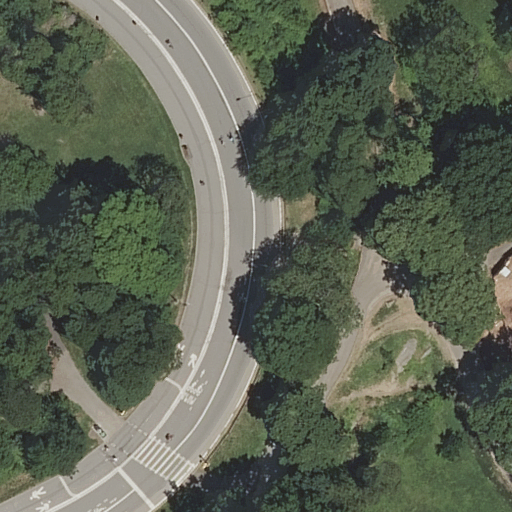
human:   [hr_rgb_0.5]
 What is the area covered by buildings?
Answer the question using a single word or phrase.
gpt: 0m2

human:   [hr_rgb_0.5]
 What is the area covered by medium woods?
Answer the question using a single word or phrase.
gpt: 0m2

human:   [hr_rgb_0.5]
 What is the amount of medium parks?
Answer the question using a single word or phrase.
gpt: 0

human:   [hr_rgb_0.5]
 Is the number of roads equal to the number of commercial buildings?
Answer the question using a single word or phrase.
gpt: no

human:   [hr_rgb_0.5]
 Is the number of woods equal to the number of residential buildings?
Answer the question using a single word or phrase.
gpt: no

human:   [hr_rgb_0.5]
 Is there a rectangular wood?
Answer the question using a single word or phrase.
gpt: no

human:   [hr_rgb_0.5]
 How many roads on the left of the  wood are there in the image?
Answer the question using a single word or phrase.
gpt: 0

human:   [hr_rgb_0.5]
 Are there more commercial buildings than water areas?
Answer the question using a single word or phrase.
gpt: no

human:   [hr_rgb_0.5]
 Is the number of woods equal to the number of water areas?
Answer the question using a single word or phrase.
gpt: no

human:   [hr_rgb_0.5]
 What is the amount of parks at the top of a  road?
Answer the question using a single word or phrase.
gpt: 1

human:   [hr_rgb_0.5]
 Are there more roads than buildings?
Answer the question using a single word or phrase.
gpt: yes

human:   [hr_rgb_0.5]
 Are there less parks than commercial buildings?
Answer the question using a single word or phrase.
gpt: no

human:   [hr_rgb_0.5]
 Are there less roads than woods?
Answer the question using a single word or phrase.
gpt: no

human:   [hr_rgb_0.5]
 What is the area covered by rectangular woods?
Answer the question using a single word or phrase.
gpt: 0m2

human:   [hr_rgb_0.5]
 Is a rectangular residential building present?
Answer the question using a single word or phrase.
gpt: no

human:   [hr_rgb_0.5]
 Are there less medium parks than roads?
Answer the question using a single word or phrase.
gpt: yes

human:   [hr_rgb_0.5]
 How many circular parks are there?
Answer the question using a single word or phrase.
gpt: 0

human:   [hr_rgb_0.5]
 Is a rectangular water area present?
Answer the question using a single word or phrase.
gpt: no

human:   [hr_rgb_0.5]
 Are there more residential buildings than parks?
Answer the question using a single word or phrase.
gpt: no

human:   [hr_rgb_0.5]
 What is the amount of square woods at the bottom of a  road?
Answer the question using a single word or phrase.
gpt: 0

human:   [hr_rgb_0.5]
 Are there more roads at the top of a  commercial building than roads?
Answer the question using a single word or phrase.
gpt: no

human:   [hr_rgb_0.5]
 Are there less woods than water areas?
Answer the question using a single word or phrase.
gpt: no

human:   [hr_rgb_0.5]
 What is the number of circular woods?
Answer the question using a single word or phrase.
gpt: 0

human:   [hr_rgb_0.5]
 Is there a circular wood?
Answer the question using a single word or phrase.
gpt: no

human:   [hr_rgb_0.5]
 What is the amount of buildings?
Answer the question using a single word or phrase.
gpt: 0

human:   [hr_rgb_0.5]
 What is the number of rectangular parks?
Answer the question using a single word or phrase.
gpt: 1

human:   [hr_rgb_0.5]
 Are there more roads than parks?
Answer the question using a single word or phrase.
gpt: yes

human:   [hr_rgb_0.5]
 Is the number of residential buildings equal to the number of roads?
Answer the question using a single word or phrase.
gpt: no

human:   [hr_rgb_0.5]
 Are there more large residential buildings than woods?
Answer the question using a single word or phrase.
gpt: no

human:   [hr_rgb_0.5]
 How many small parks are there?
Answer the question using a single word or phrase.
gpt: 0

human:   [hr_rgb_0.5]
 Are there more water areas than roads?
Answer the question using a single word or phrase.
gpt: no

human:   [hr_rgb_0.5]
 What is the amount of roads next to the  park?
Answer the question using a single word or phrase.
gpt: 9

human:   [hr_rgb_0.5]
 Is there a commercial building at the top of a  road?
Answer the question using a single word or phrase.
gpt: no

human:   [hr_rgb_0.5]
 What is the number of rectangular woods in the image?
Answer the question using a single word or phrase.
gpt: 0

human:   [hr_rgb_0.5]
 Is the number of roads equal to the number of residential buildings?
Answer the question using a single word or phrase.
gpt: no

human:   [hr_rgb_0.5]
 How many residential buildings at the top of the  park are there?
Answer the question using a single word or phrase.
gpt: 0